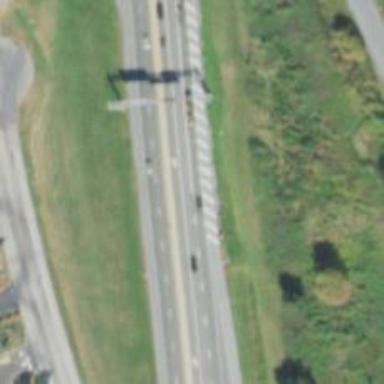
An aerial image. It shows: Asphalt road classified as primary highway with expressway characteristics.